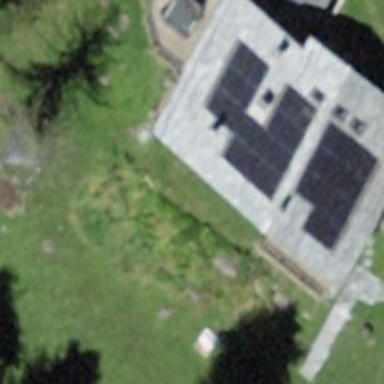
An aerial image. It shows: Solar power generator with photovoltaic panels.